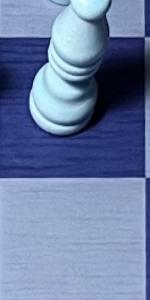
Label: Empty